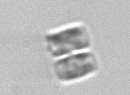
Label: Bacillariophyceae_morphotype1